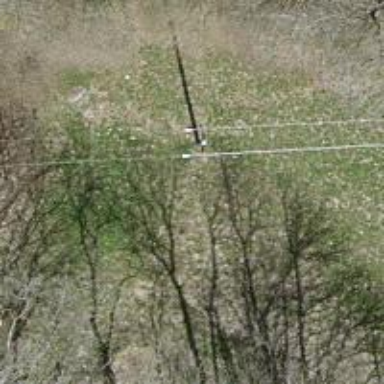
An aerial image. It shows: Power pole.